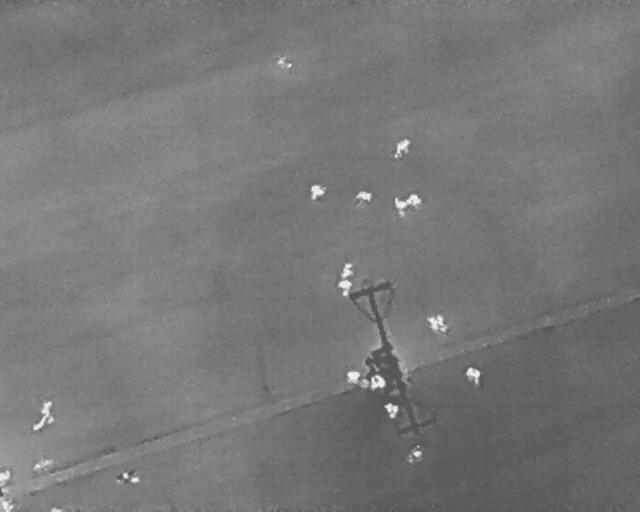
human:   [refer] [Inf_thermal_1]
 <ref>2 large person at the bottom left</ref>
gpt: <box>[[4, 79, 9, 83, 22], [18, 90, 21, 95, 2]]</box>

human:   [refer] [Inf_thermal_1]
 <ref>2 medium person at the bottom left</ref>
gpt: <box>[[0, 91, 2, 93, 2], [0, 97, 2, 100, 2]]</box>

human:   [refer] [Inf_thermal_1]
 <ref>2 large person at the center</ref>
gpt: <box>[[62, 36, 65, 42, 164], [66, 60, 69, 65, 2]]</box>

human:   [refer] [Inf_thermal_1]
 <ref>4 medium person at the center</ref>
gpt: <box>[[55, 36, 57, 40, 2], [48, 36, 50, 39, 2], [52, 51, 55, 53, 2], [52, 54, 55, 57, 2]]</box>

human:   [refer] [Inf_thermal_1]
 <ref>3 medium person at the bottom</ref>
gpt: <box>[[59, 78, 62, 81, 2], [54, 72, 56, 75, 2], [57, 73, 60, 76, 2]]</box>